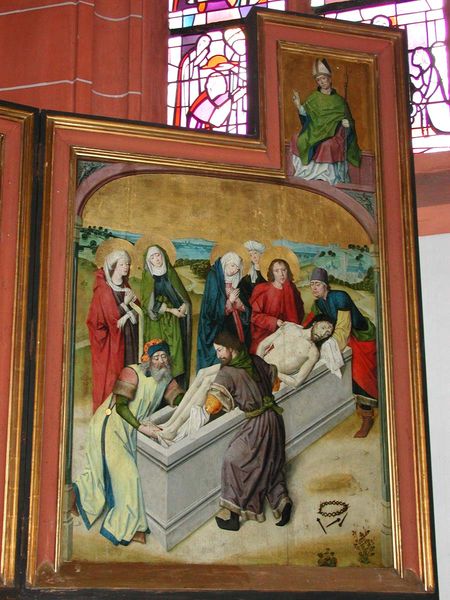
Titel: Stifteraltar in der Nikolauskapelle
Künstler: Meister des Marienlebens
Standort: Bernkastel-Kues, St. Nikolaus Hospital / Cusanus Stift (EU - D - RP)
Schlagwörter: flügel, umhang, weiß, frauen, grün, landschaft, fenster, glas, holz, kleider, männer, rot, tuch, rahmen, tot, kirche, gold, füße, bischof, papst, tafel, nägel, kranz, altar, sarg, christus, grab, jesus, leichnam, christlich, mittelalter, heilige, jünger, maria, magdalena, petrus, dornenkrone, grablegung, mittelalterlich, altarbild, dornenkranz, tryptichon, retabel, flügelaltar, grabtuch, apostel, altarflügel, aufbarung, jesu grablegung, nmbus